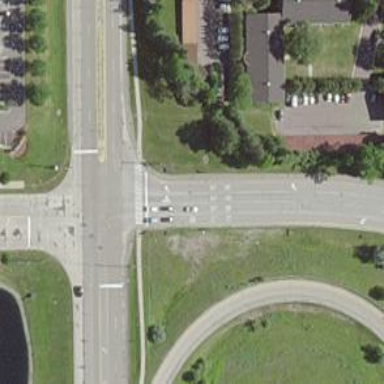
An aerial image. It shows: Path with asphalt surface. There is marked crossing for both pedestrians and cyclists.